Question: I have a problem with the query that implements UNPIVOT pointing to a remote table. For some reason it returns me null result, when in fact the data exist(attached query down).

I realized that the problem may be the incompatibility of Oracle versions, although I'm not sure about this.
Did that happen to someone else?
any solution?
QUERY:
'''
' WITH TABLA1_RAW AS (SELECT /*MATERIALIZE*/
a.fecha,
A.MIB_PLATAFORM,
A.RE_IP,
A.PATH_OID,
A.MIB_SECTION,
A.MIB_TYPE,
A.TYPE_VALOR,
A.VALOR,
INSTR(PATH_OID, '.', -1) ULTIMO_PUNTO,
INSTR(SUBSTR(PATH_OID, 1, INSTR(PATH_OID, '.', -1) -1), '.', -1) PENULTIMO_PUNTO
FROM CALIDAD@PRUEBA.WORLD A
WHERE FECHA BETWEEN TO_DATE('22.01.2019 00','DD.MM.YYYY HH24')
AND TO_DATE('22.01.2019 01','DD.MM.YYYY HH24') + (3599/86400)
AND A.MIB_PLATAFORM = 'SDWAN'
ORDER BY FECHA),
TABLA2_RAW AS (SELECT
FECHA,
MIB_PLATAFORM,
RE_IP,
PATH_OID,
MIB_SECTION,
MIB_TYPE,
TYPE_VALOR,
SUBSTR(PATH_OID, 1, ULTIMO_PUNTO - 1) PATH_MIB,
SUBSTR(PATH_OID, ULTIMO_PUNTO + 1, PENULTIMO_PUNTO - 1) INSTANCIA,
VALOR,
NVL(LAG(VALOR, 1) OVER(PARTITION BY MIB_PLATAFORM,MIB_TYPE,MIB_SECTION,RE_IP,PATH_OID
ORDER BY FECHA), VALOR) L_VALOR
FROM TABLA1_RAW),
TABLE_RAW AS (SELECT /*MATERIALIZE*/
FECHA,
MIB_PLATAFORM,
RE_IP,
PATH_OID,
MIB_SECTION,
MIB_TYPE,
TYPE_VALOR,
PATH_MIB,
INSTANCIA,
VALOR,
l_valor,
CASE WHEN TYPE_VALOR = 'Counter32'
THEN NVL(DECODE(L_VALOR, 0, 0, CASE WHEN L_VALOR > VALOR
THEN CASE WHEN (POWER(2, 32) + VALOR - L_VALOR) > POWER(2, 60)
THEN 0
ELSE (POWER(2, 32) + VALOR - L_VALOR)
END
ELSE DECODE(L_VALOR, 0, 0, (VALOR - L_VALOR))
END), 0)
END N_VALOR
FROM TABLA2_RAW
WHERE PATH_MIB NOT IN ('1')),
TABLA1_HOUR AS (SELECT FECHA,
--(SELECT TO_CHAR(TRUNC(FECHA,'HH24'),'DD.MM.YYYY HH24') FECHA,
RE_IP,
INSTANCIA,
ROUND(AVG(DECODE(PATH_MIB,'1',VALOR))) CPU_LOAD,
ROUND(AVG(DECODE(PATH_MIB,'1',VALOR))) MEMORY_AVAILABLE,
ROUND(AVG(DECODE(PATH_MIB,'1',VALOR))) MEMORY_USED,
ROUND(AVG(DECODE(PATH_MIB,'1',VALOR))) FLASH_CAPACITY,
ROUND(AVG(DECODE(PATH_MIB,'1',VALOR))) FLASH_USED,
ROUND(AVG(DECODE(PATH_MIB,'1',VALOR))) CONECTIONS,
ROUND(AVG(DECODE(PATH_MIB,'1',N_VALOR))) TRAFICO_ENTRANTE_KB
FROM TABLE_RAW
GROUP BY FECHA,--TO_CHAR(TRUNC(FECHA,'HH24'),'DD.MM.YYYY HH24'),
RE_IP,
INSTANCIA,
DECODE(PATH_MIB,'',VALOR)
),
TABLE_HOUR AS(SELECT FECHA,
RE_IP,
INSTANCIA,
CPU_LOAD,
ROUND(MEMORY_USED/DECODE(MEMORY_USED+MEMORY_AVAILABLE,
0,1,MEMORY_USED+MEMORY_AVAILABLE),2)*100 MEMORY_UTILIZATION,
MEMORY_AVAILABLE,
MEMORY_USED,
ROUND(FLASH_USED/DECODE(FLASH_CAPACITY,
0,1,FLASH_CAPACITY),2)*100 FLASH_UTILIZATION,
FLASH_CAPACITY,
FLASH_USED,
CONECTIONS,
TRAFICO_ENTRANTE_KB
FROM TABLA1_HOUR
)
SELECT FECHA,
RE_IP,
INSTANCIA,
NOMBRE_KPI,
VALOR_KPI
FROM TABLE_HOUR
UNPIVOT INCLUDE NULLS
(VALOR_KPI FOR (NOMBRE_KPI) IN
(CPU_LOAD AS 'CPU_LOAD',
MEMORY_UTILIZATION AS 'MEMORY_UTILIZATION',
MEMORY_AVAILABLE AS 'MEMORY_AVAILABLE',
MEMORY_USED AS 'MEMORY_USED',
FLASH_UTILIZATION AS 'FLASH_UTILIZATION',
FLASH_CAPACITY AS 'FLASH_CAPACITY',
FLASH_USED AS 'FLASH_USED',
CONECTIONS AS 'CONECTIONS',
TRAFICO_ENTRANTE_KB AS 'TRAFICO_ENTRANTE_KB'))'
'''
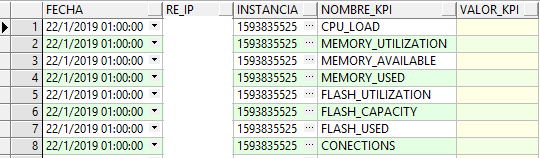
Answer: Seem to be a know bug [Doc ID <PHONE>.1
<URL>